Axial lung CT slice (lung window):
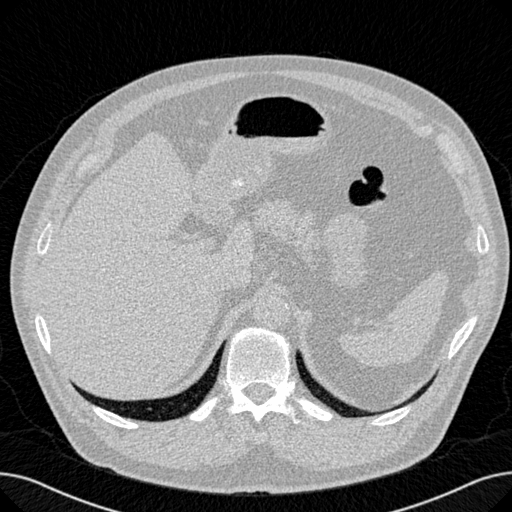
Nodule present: no